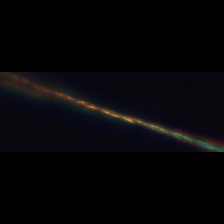
Taxon: Psuedo-nitzschia
Group: Diatoms